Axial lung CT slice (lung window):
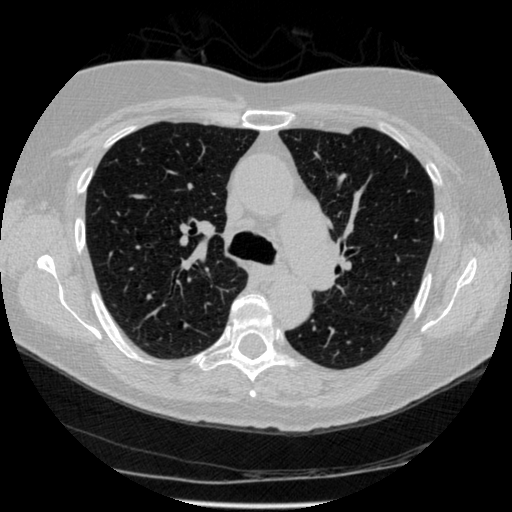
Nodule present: no